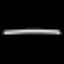
Label: line